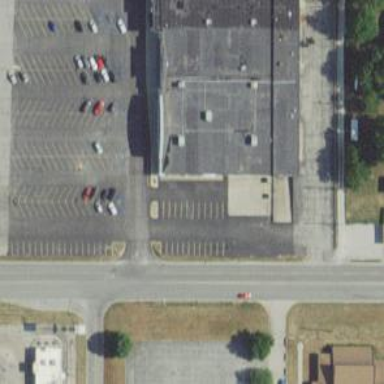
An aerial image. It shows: Retail building.